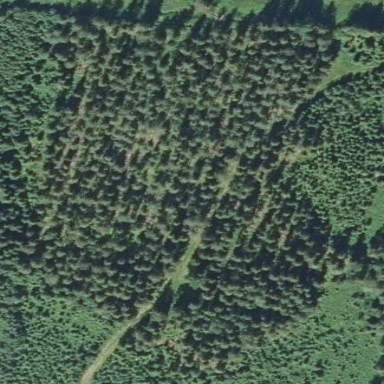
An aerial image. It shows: Forest area.